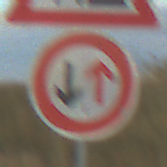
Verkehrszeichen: VorrangDesGegenverkehrs
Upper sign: Arbeitsstelle
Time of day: SunriseSunset
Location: Outdoor (RoadRail)
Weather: PartlyCloudy
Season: NotSpecified
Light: Natural